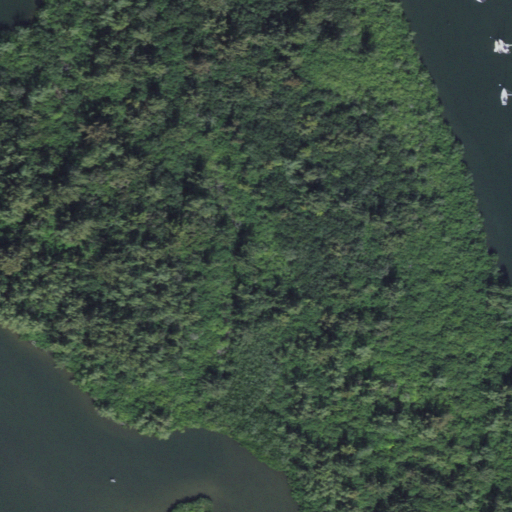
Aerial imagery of island in Florida named Fritz Island containing woody wetlands, open water, and herbaceous wetlands